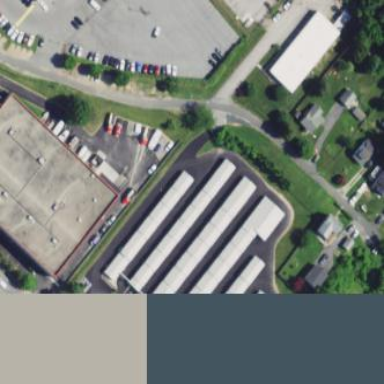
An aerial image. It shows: Commercial building.